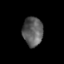
Tissue: skin
Cell type: Others
Senescence score: 0.674
Nuclear area (px): 576
Mean DAPI intensity: 92.628